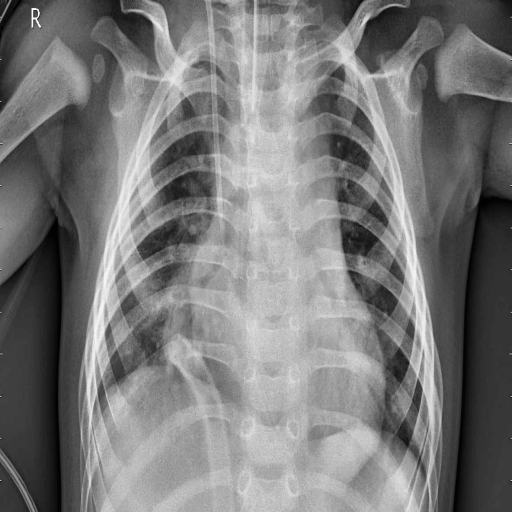
Finding: PNEUMONIA